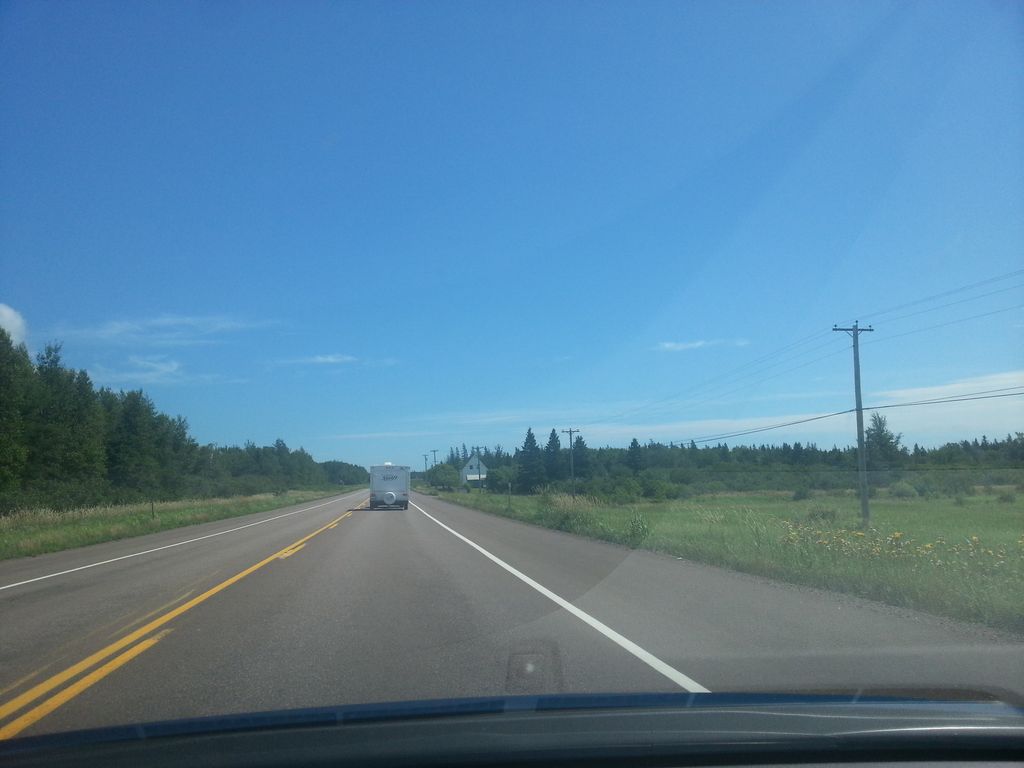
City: charlottetown